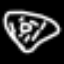
Label: donut